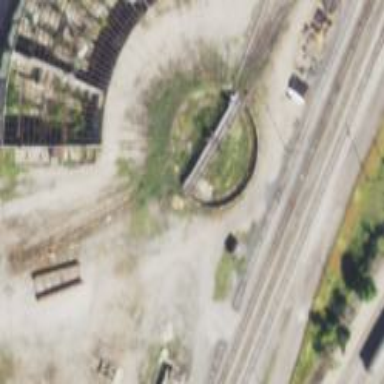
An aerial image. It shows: Railway turntable.